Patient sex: F
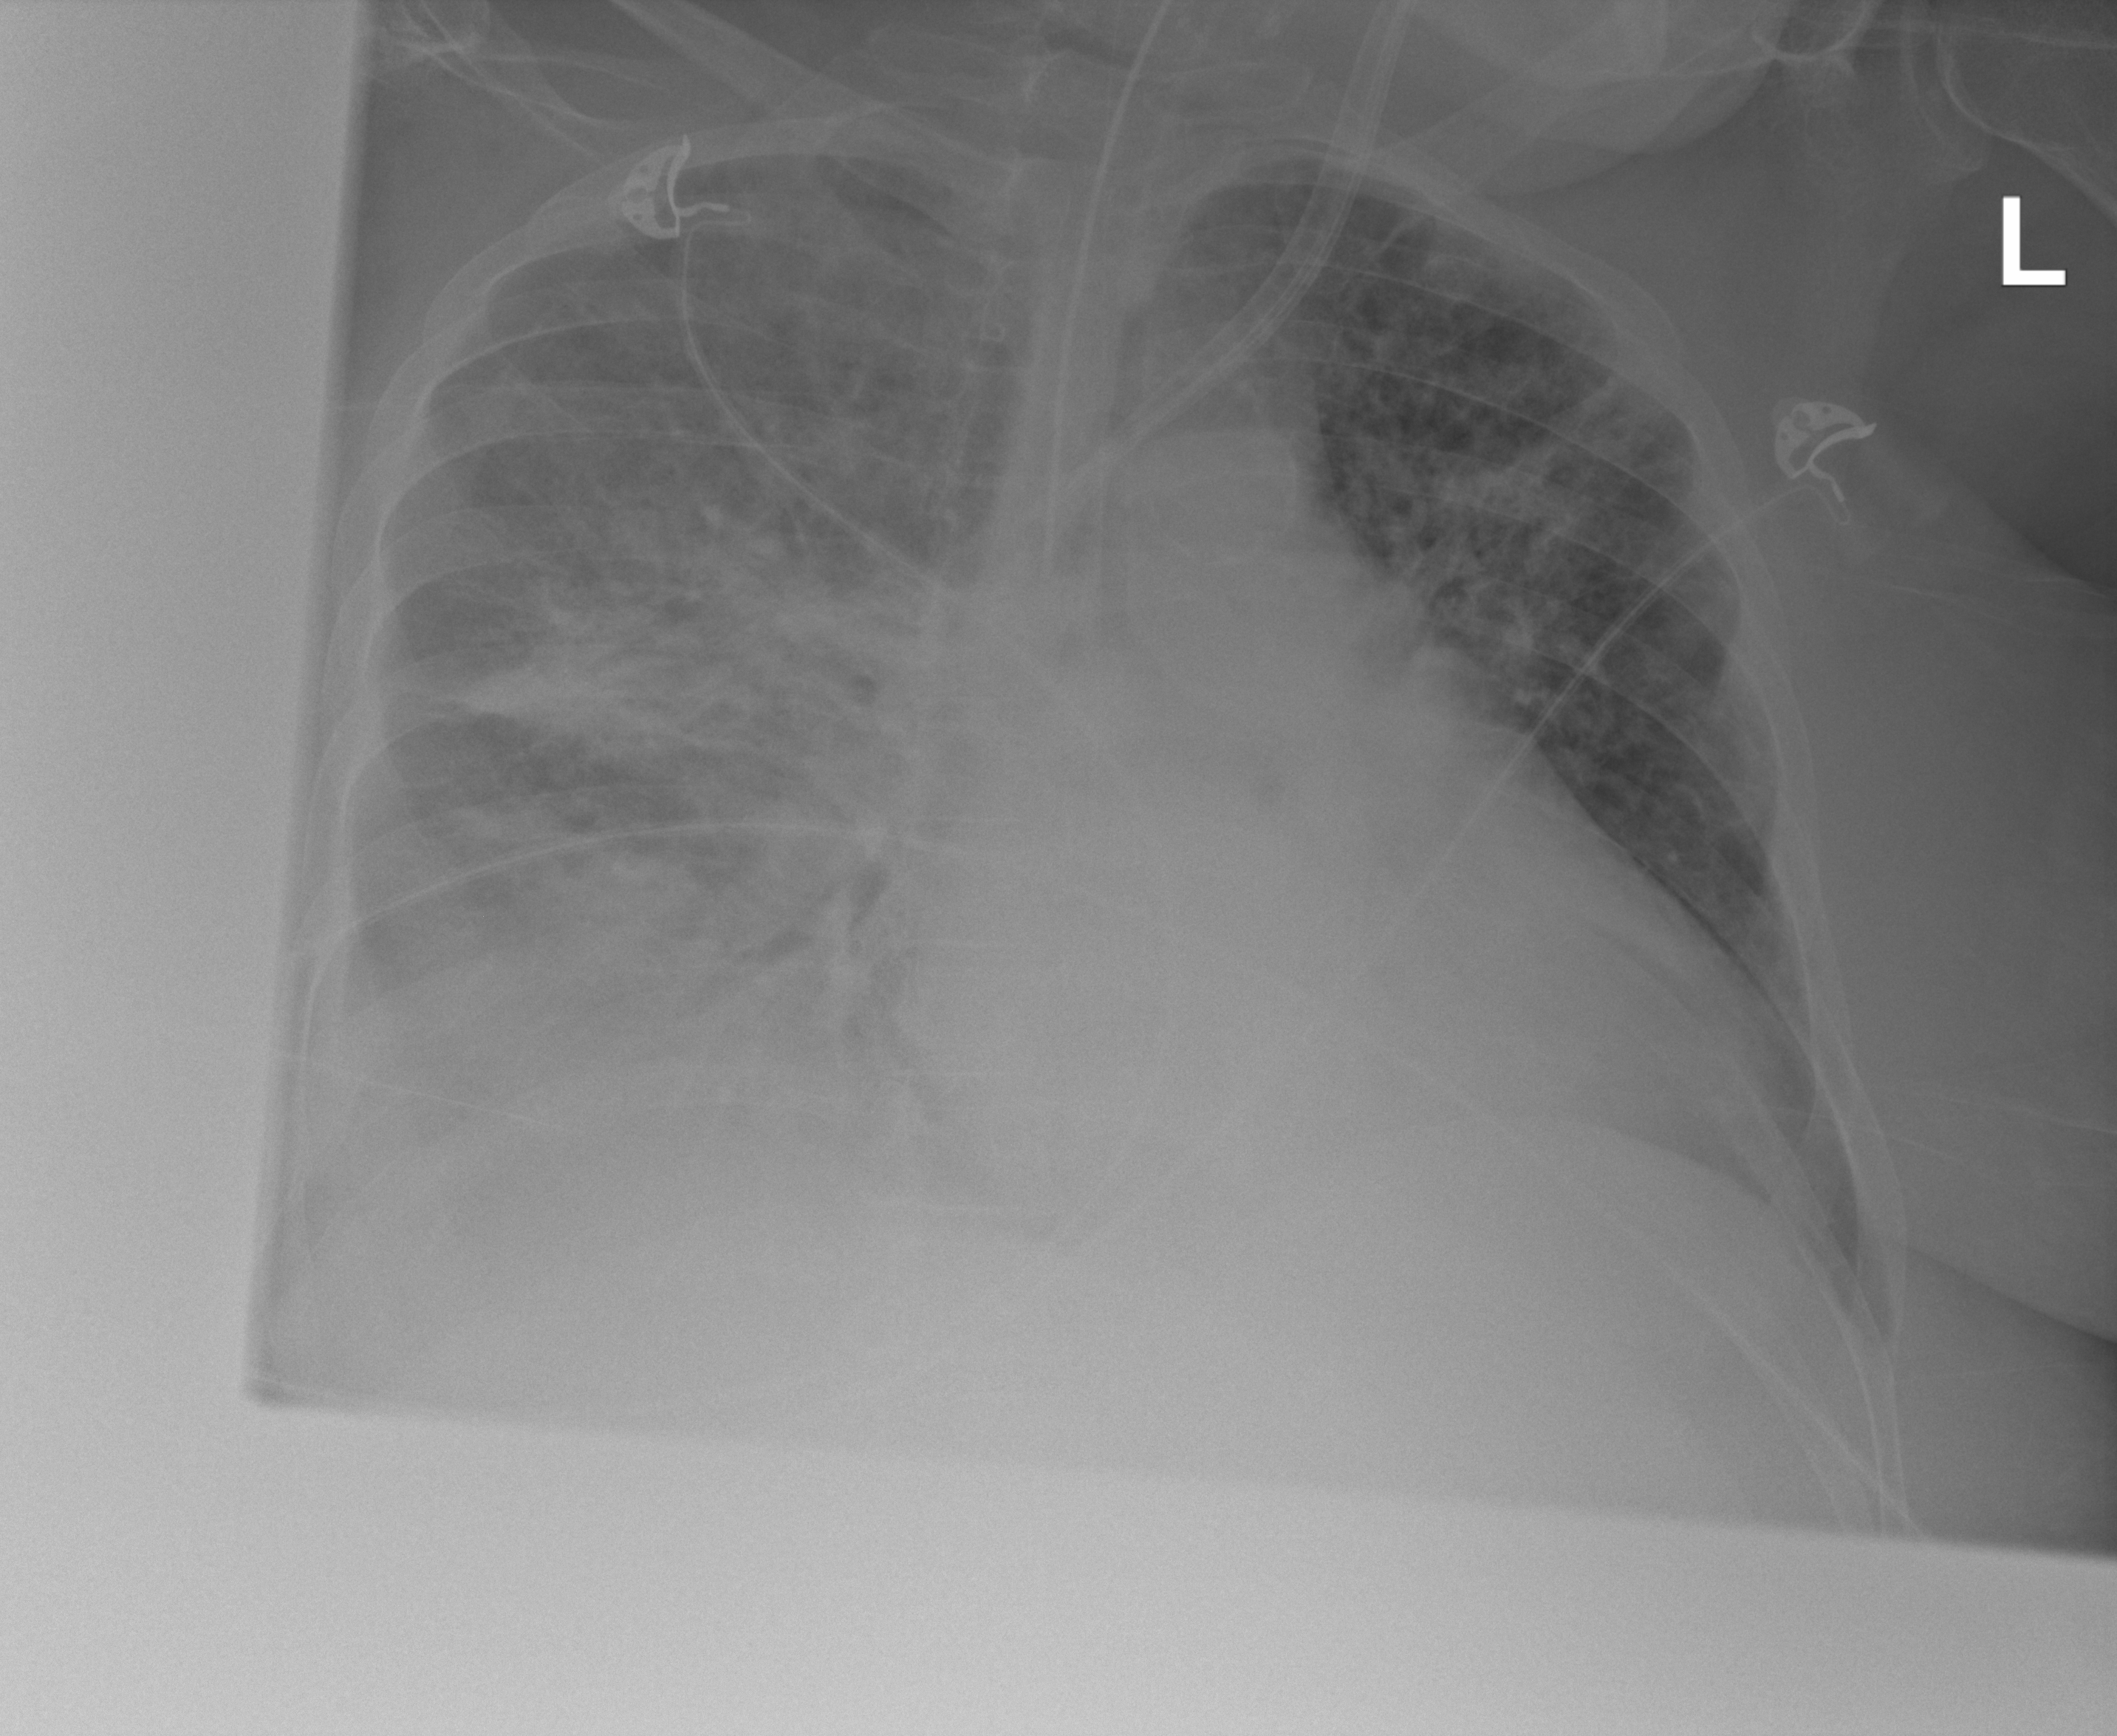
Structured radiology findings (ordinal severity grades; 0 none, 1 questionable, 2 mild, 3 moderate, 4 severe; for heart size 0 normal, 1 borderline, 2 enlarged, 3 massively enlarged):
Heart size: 2
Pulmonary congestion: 2
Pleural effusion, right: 3
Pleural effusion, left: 0
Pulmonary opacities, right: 3
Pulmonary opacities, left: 2
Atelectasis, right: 3
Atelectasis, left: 2